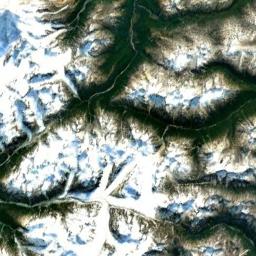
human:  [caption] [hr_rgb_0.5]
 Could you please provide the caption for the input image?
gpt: The ground on the snowberg is uneven .

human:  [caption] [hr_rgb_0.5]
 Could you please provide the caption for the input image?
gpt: White, Brown, And green transitions from the peaks to the bottom of the peaks in the Snow Mountain Range .

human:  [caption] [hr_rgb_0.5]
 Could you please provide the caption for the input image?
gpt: The snow berg is consist of green plants,Bare land and white snow .

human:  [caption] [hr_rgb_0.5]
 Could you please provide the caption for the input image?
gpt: The snowberg is partly covered with snow and ice and partly covered with vegetation .

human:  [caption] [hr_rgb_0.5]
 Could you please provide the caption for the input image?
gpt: There are much snow and some green land on the snowberg .